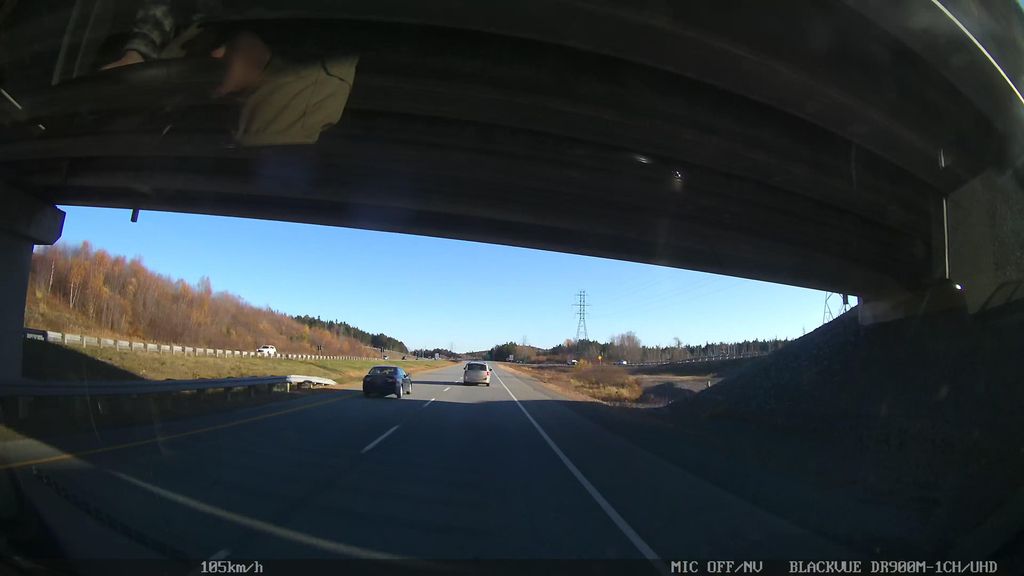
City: halifax